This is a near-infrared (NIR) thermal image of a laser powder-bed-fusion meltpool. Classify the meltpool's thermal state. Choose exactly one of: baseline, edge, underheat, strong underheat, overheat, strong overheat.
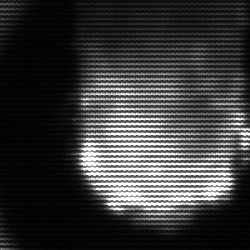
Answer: baseline